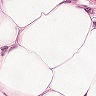
Metastatic tissue present: no